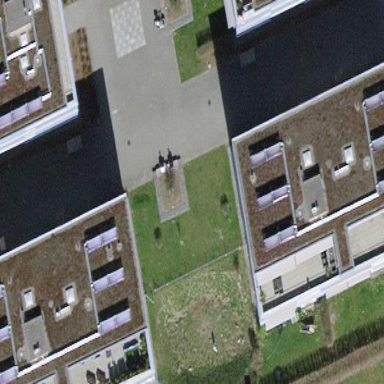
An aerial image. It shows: Building with flat roof.